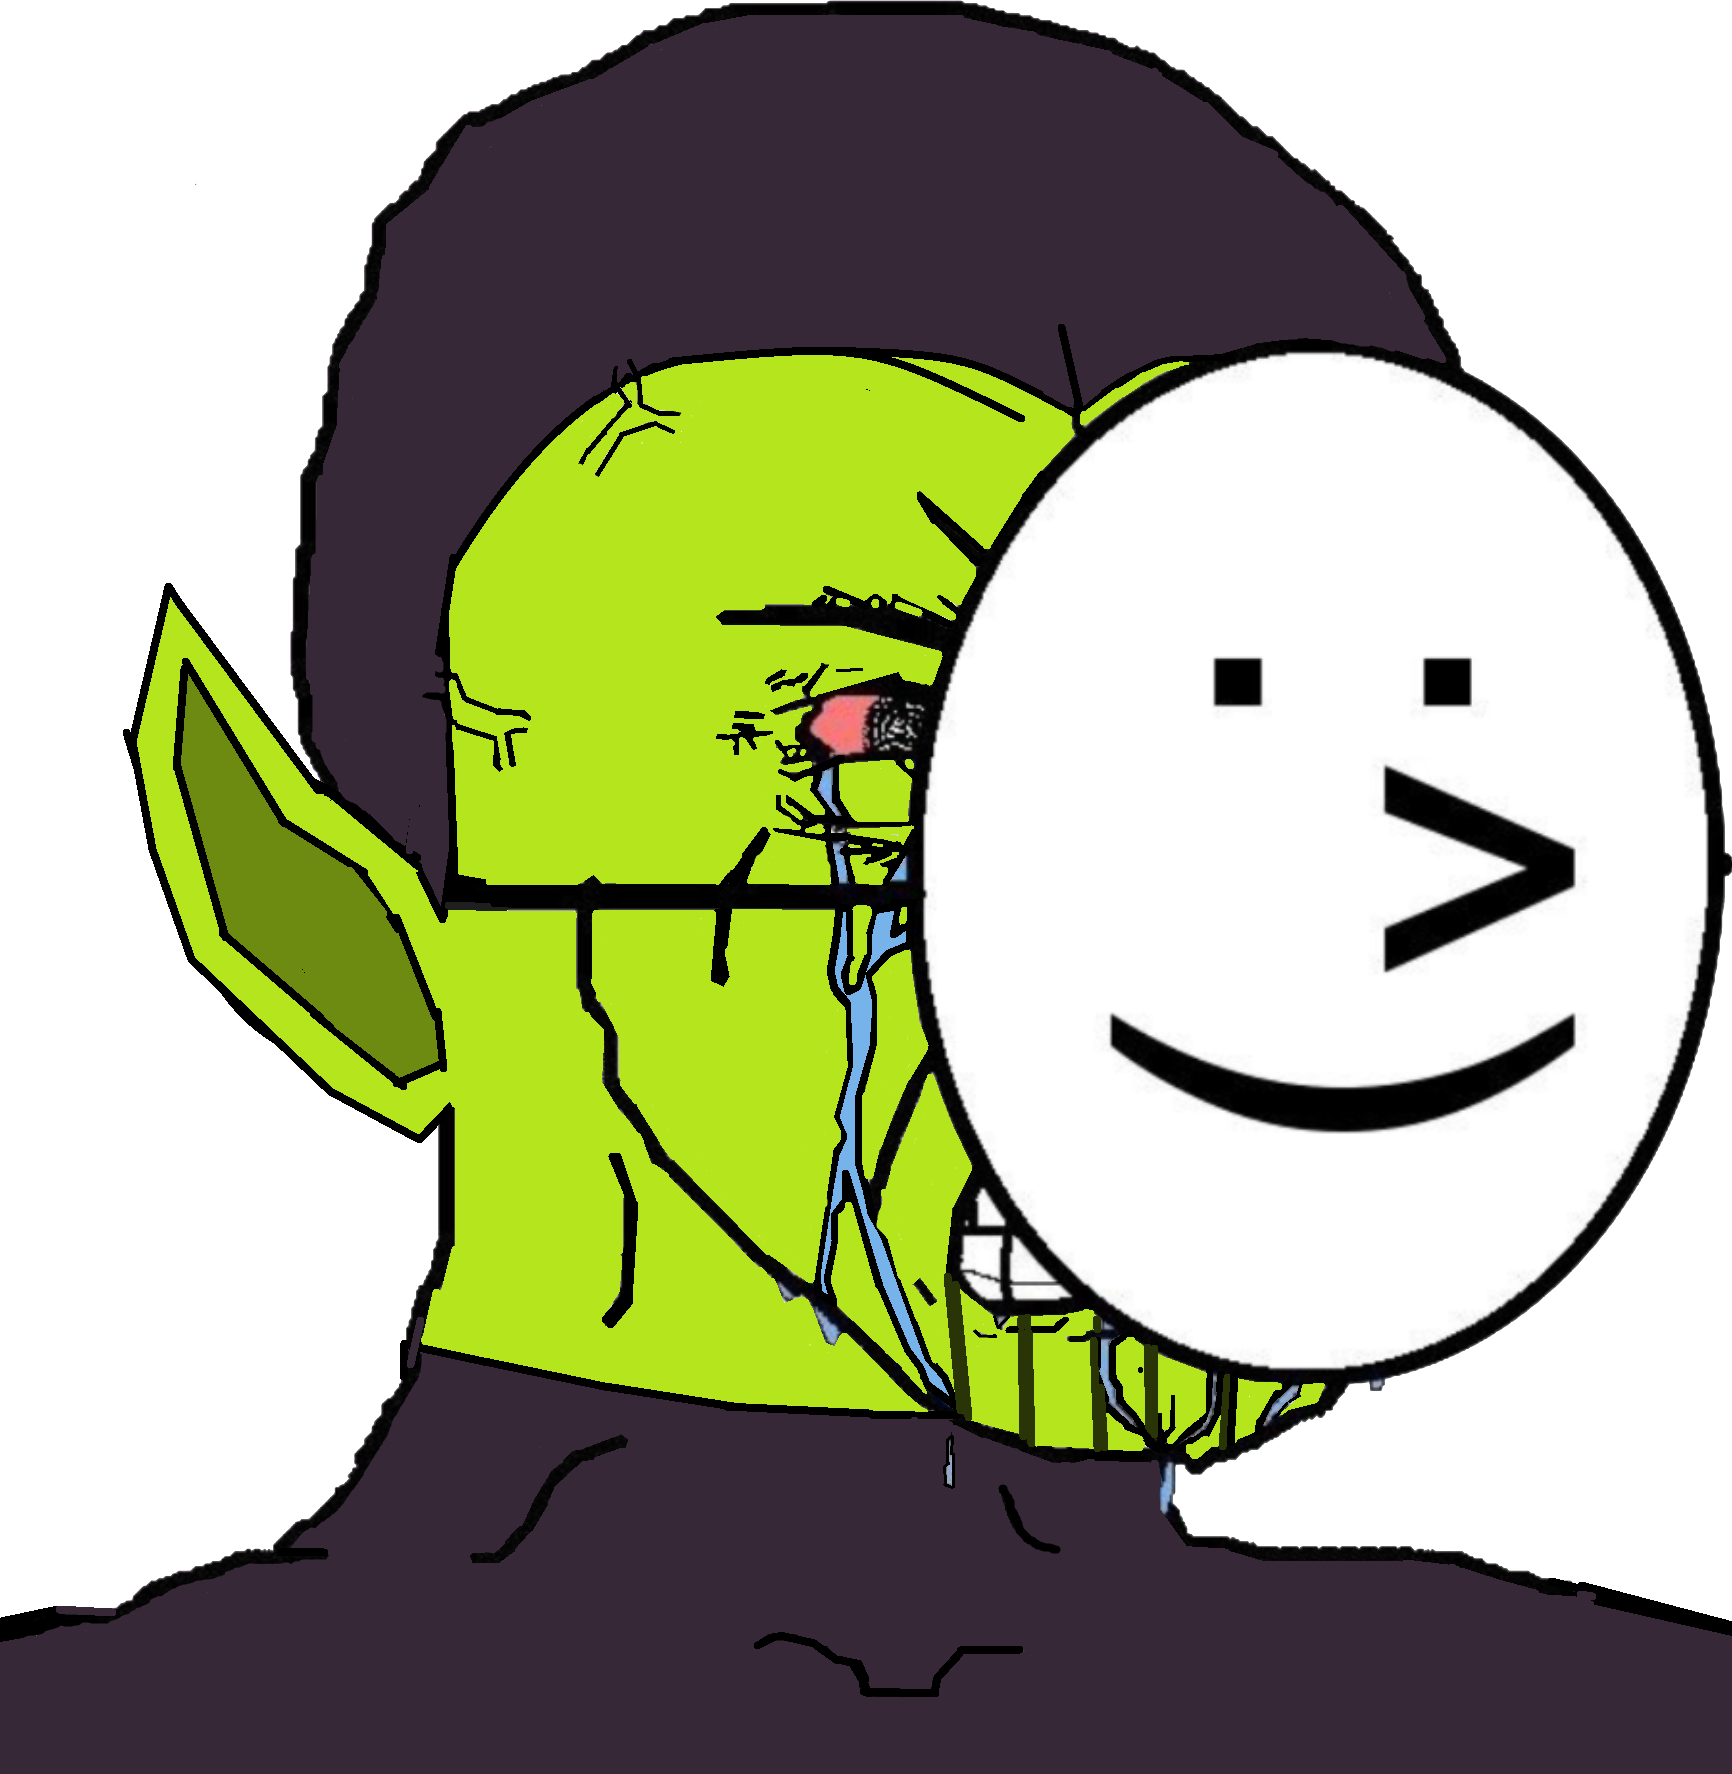
Label: 5_Crying_Wojak